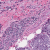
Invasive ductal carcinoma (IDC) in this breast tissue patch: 0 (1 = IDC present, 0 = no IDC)